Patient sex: F
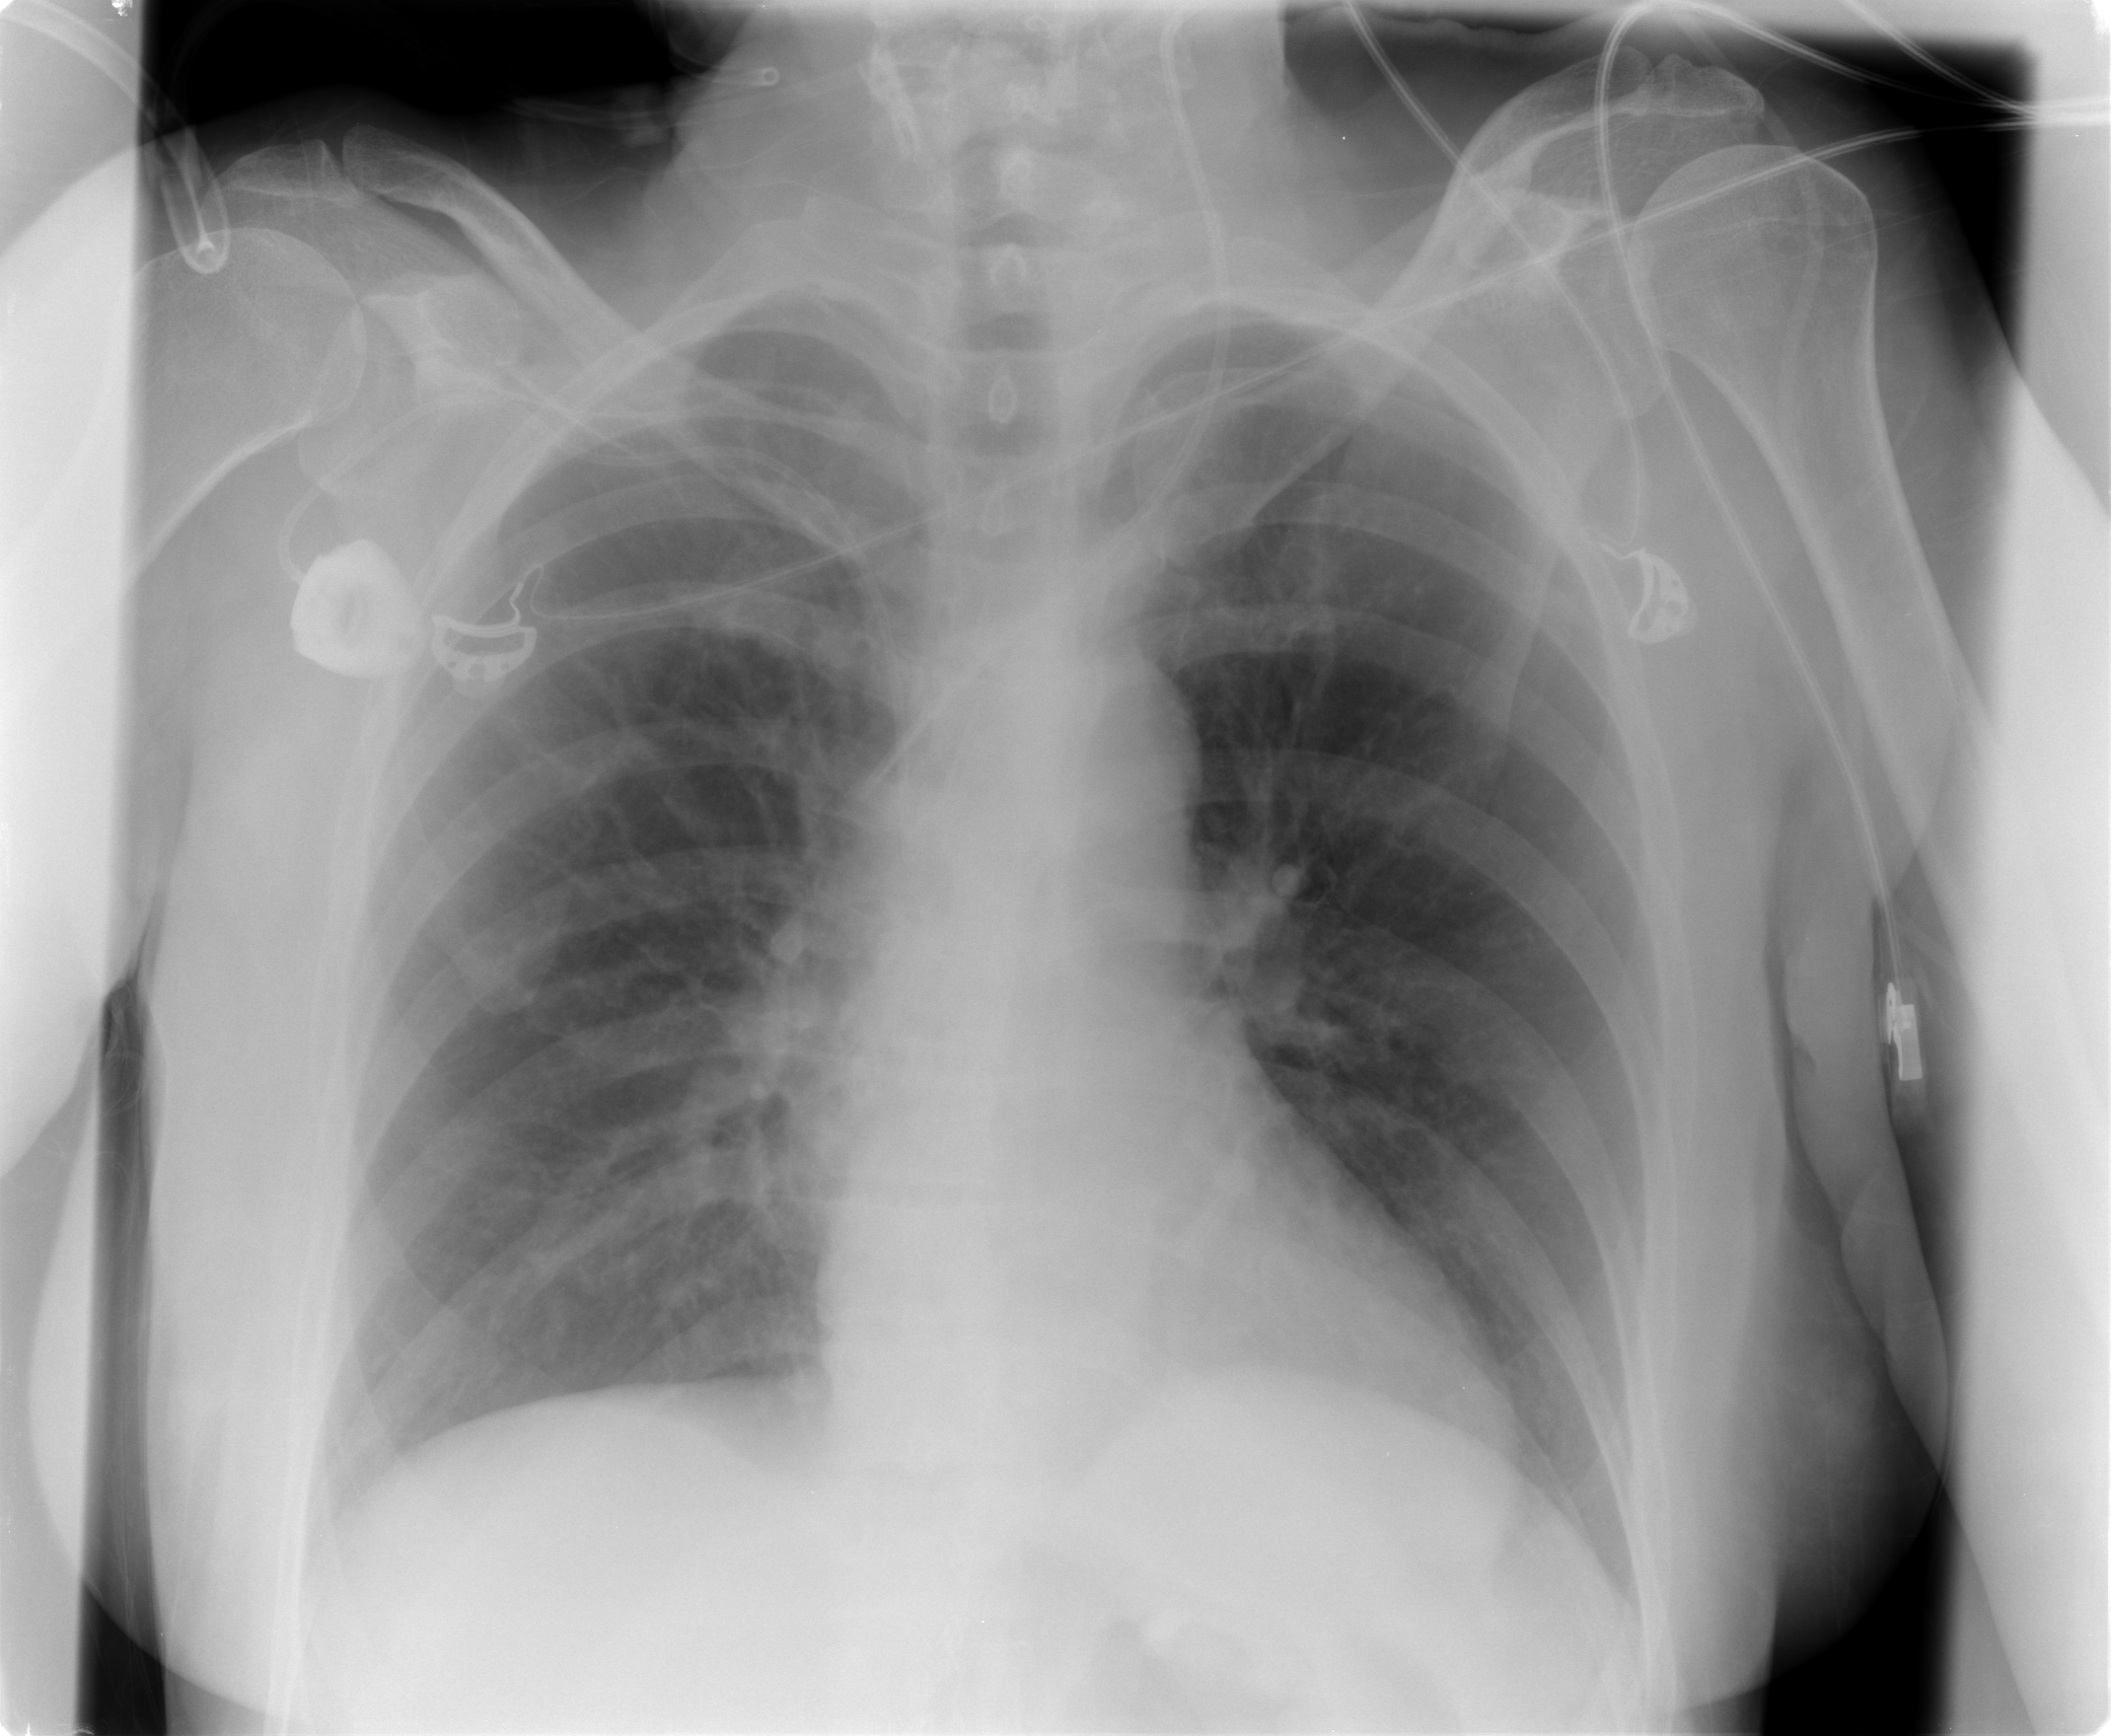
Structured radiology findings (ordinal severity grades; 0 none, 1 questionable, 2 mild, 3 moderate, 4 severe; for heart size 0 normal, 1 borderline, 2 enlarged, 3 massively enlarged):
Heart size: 0
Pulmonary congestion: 0
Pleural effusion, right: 1
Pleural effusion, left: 0
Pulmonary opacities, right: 0
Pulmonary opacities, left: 0
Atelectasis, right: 0
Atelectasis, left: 0